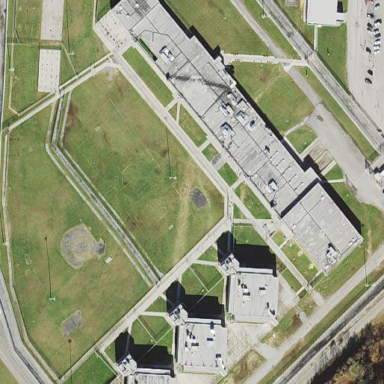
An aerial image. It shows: Prison facility surrounded by fence.